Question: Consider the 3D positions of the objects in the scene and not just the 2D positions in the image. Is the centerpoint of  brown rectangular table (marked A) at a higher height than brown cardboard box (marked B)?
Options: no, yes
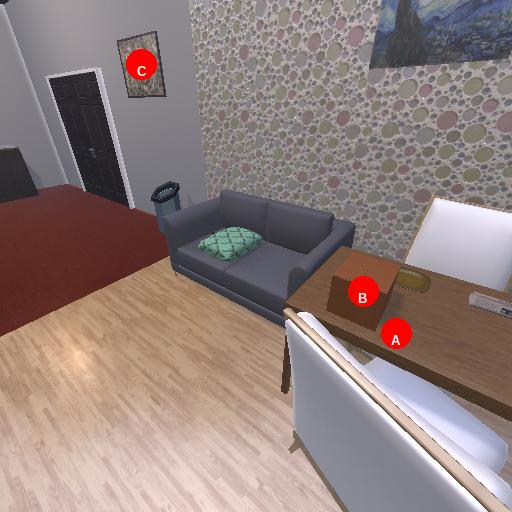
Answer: no